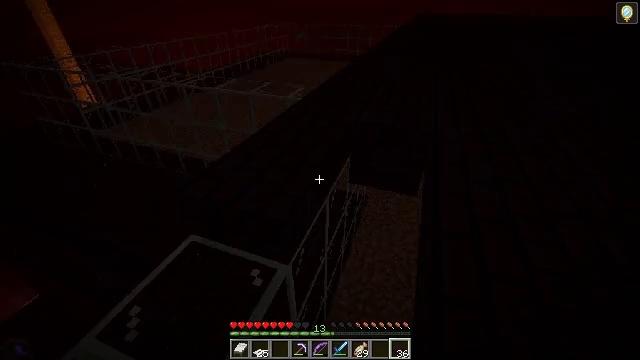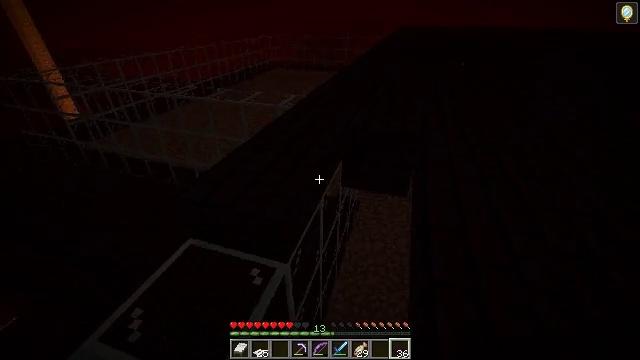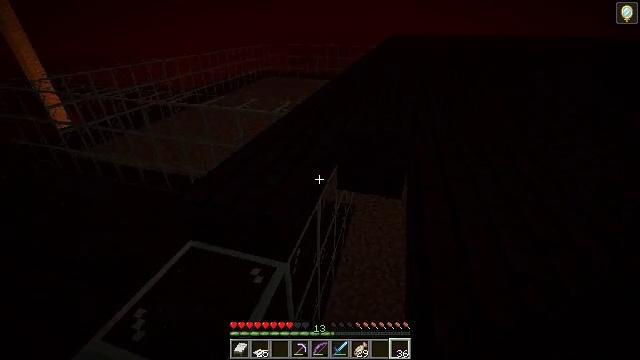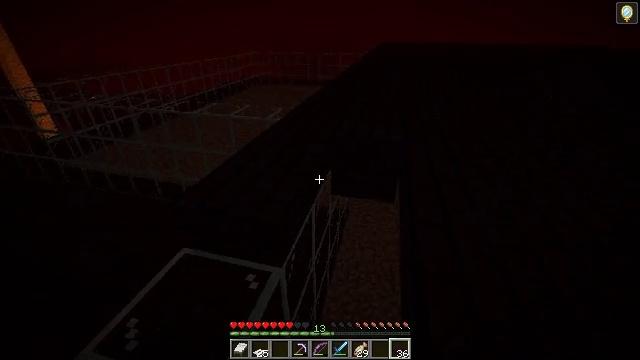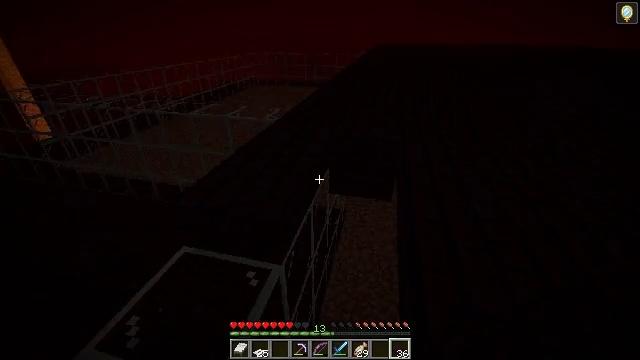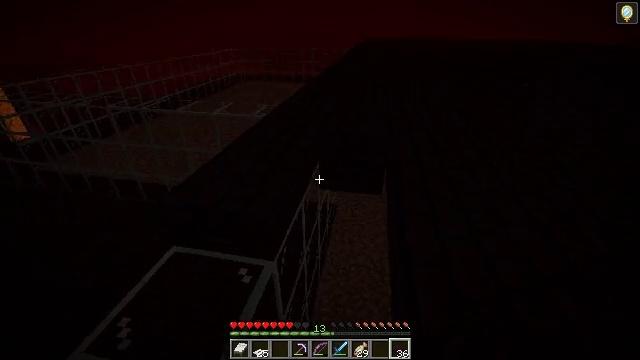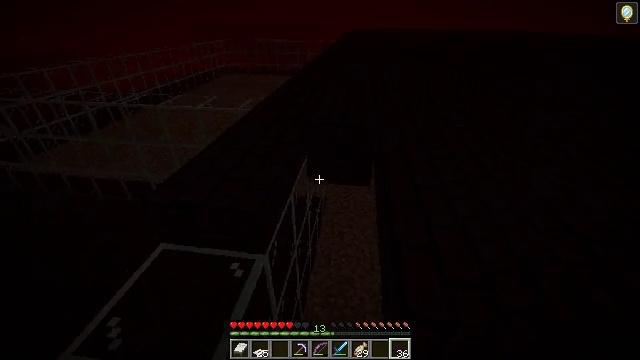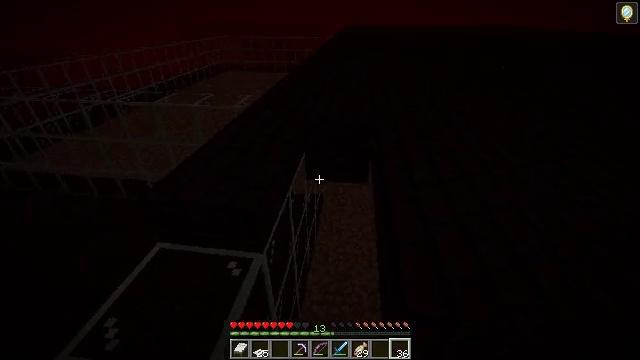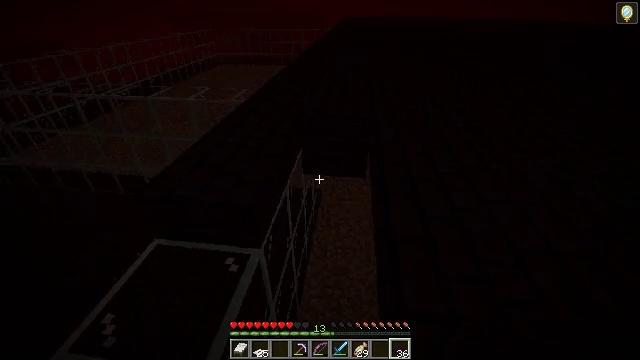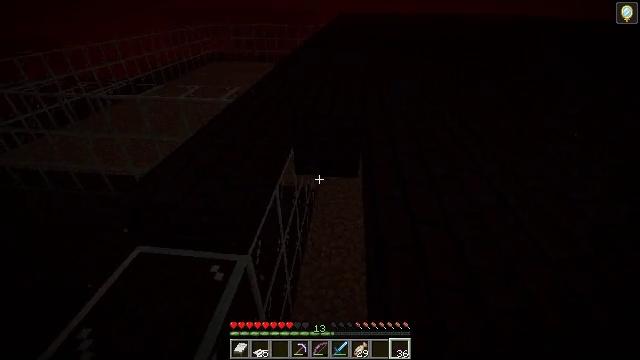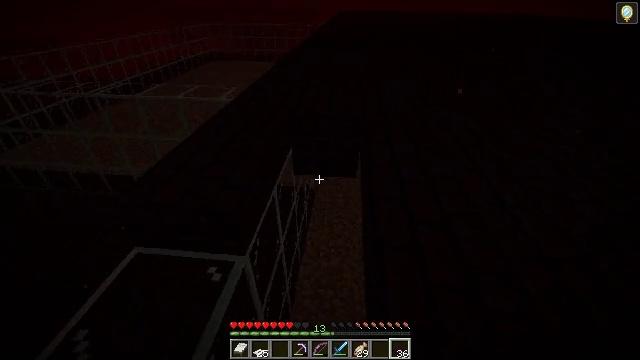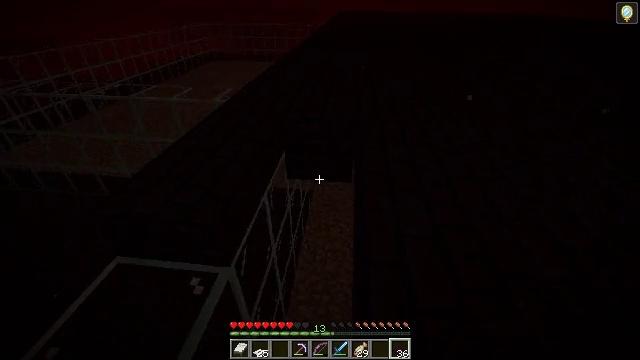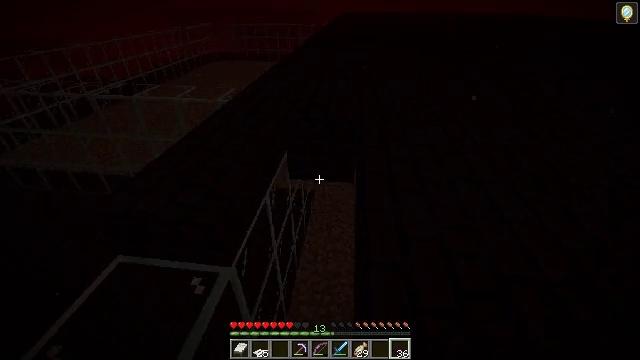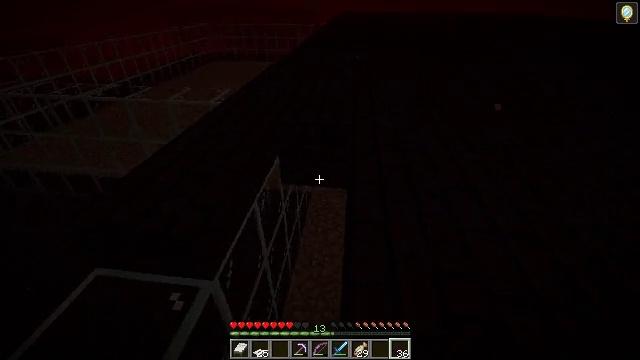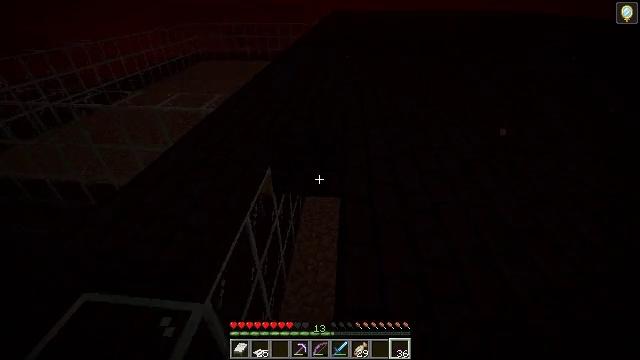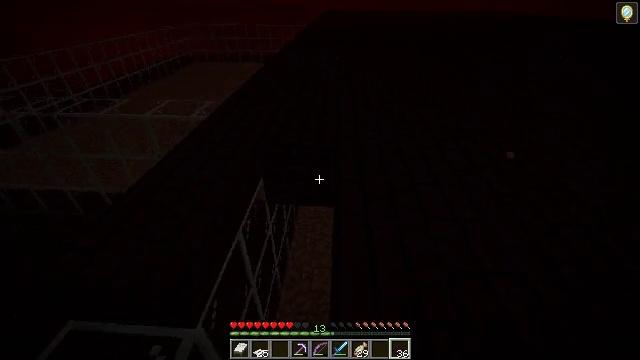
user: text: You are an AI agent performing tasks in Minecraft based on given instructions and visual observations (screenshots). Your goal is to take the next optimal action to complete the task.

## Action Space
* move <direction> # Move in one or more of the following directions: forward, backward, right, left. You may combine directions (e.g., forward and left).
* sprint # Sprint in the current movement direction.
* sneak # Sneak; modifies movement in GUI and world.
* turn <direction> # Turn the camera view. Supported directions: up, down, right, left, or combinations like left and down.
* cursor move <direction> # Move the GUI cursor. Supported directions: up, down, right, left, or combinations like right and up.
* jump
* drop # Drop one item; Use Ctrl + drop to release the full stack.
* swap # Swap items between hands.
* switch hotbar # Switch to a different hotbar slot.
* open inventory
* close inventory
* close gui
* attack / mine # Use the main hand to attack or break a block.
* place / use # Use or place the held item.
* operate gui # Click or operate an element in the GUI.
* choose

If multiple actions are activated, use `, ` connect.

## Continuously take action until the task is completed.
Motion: motion action
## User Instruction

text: Dig up the nether brick slab.
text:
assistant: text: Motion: move back and move left, sneak, turn right and up
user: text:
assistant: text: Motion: move back, sneak, turn right and up
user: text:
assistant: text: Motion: sneak, turn right and up
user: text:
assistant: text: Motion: sneak
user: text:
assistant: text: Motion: sneak, turn right
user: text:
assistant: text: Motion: sneak, turn right and down
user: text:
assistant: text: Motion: move forward, sneak
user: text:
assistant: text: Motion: move forward and move right, sneak, turn down
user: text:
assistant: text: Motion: move forward and move right, sneak
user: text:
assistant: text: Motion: move forward and move right, sneak
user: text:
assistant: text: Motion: move forward and move right, sneak
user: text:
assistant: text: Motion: move forward and move right, sneak
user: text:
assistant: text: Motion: move forward and move right
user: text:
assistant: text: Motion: move forward, turn right
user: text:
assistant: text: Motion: move forward, turn right
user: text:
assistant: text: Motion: move forward, turn right
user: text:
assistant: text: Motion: move forward
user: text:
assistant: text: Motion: move forward
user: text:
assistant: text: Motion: move forward
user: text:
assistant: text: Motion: move forward, turn right
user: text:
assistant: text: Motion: move forward, turn right
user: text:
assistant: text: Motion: move forward, turn right
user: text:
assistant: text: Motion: move forward, turn left and down
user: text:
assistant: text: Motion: move forward, turn left and down
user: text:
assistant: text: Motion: move forward, turn left and down
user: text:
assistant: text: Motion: move forward, turn left and down
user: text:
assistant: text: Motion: sneak, turn left and down
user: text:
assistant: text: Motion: sneak, turn left and down
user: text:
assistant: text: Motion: sneak, turn left and down
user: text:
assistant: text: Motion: sneak, turn left and down